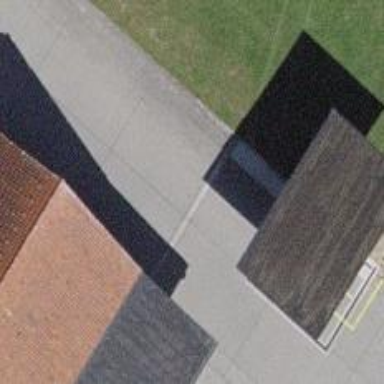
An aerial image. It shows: View of roof of building.